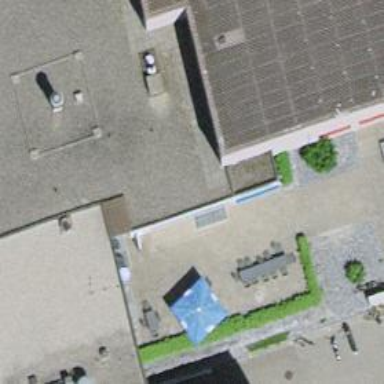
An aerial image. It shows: Restaurant.